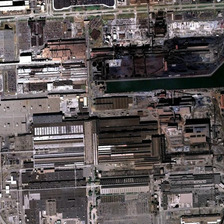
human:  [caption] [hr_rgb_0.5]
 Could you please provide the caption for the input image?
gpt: many buildings are in an industrial area .

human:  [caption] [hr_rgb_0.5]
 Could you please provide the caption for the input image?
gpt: many buildings are in an industrial area .

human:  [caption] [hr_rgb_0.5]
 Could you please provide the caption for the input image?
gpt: many buildings are in an industrial area .

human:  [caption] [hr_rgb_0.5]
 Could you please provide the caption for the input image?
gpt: many buildings are in an industrial area .

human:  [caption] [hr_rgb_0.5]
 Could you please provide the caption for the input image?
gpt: many buildings are in an industrial area .